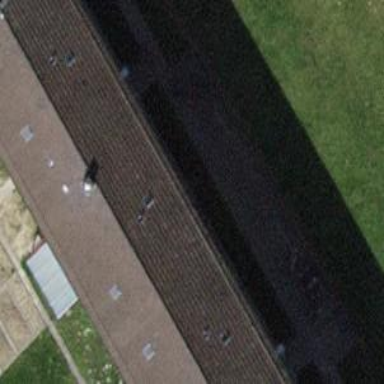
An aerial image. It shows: Apartments building with pitched roof.